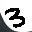
Label: 3